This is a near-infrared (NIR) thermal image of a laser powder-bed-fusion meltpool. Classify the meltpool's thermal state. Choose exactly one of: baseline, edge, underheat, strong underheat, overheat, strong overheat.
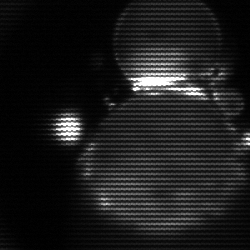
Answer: edge